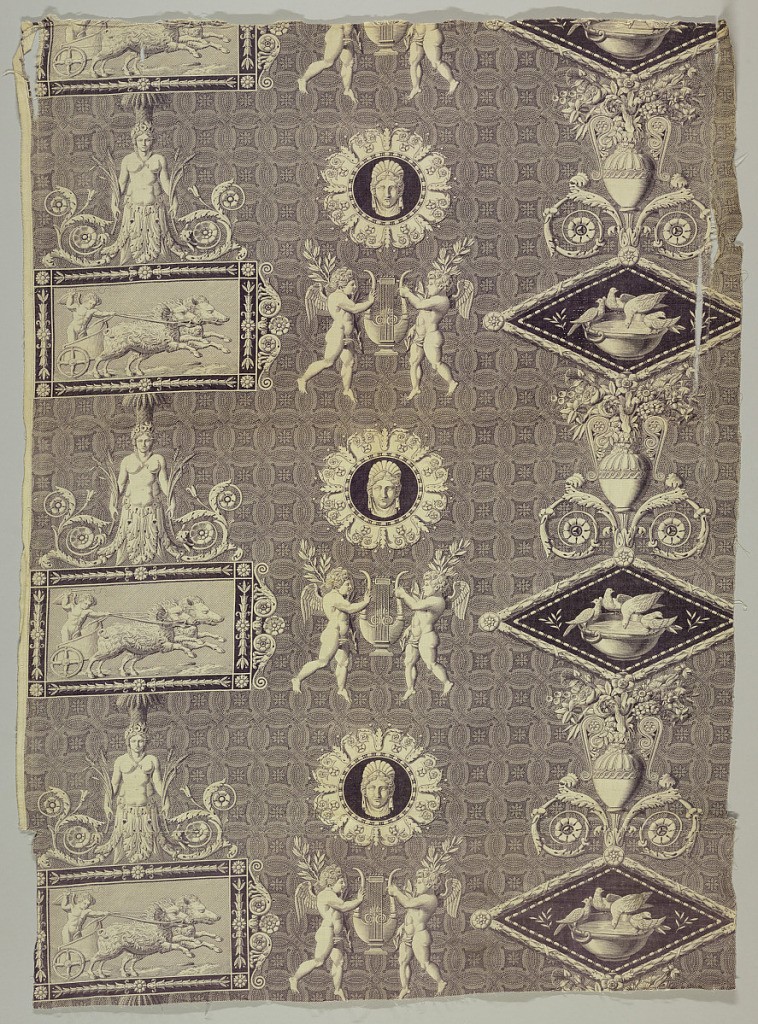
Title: Colombes et sangliers
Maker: Oberkampf & Cie., Jouy-en-Josas, France, 1759–1815
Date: ca. 1816–18
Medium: cotton Technique: printed by engraved roller on plain weave foundation
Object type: Textile
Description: Framed scenes, one a horizontal rectangle showing a putti in a chariot driven by a team of boars, the other a diamond showing doves feeding from abowl with vases, putti, masks, and herms, all on a background of intersecting circles. In deep purple red.